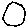
Label: circle